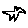
Label: star